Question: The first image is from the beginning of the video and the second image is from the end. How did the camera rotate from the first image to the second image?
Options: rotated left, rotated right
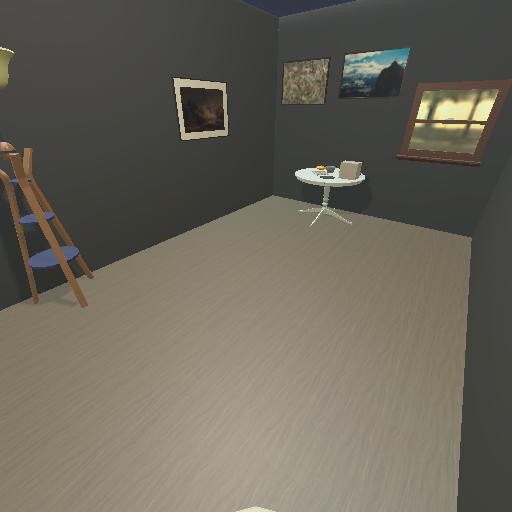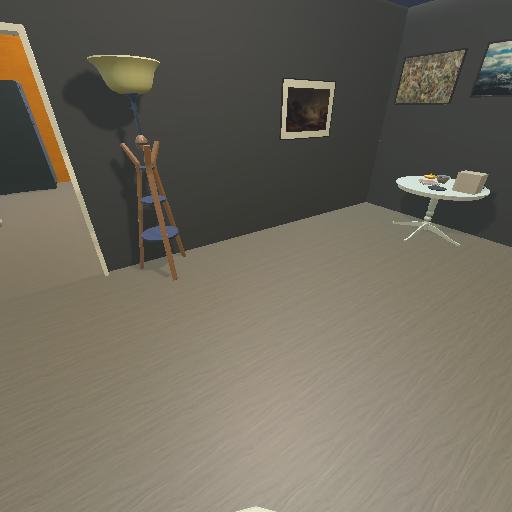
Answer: rotated left